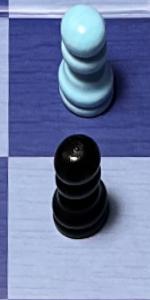
Label: Pawn_Black